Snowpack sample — Loveland Pass, Silver Plume, Colorado, USA (2/11/26, 12:00 PM MST)
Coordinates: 39.663, -105.886
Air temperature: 35 °F
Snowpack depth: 82 cm
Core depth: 10 cm
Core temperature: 17.6 °F
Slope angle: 13°, slope face: 12°
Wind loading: high
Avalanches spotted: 1
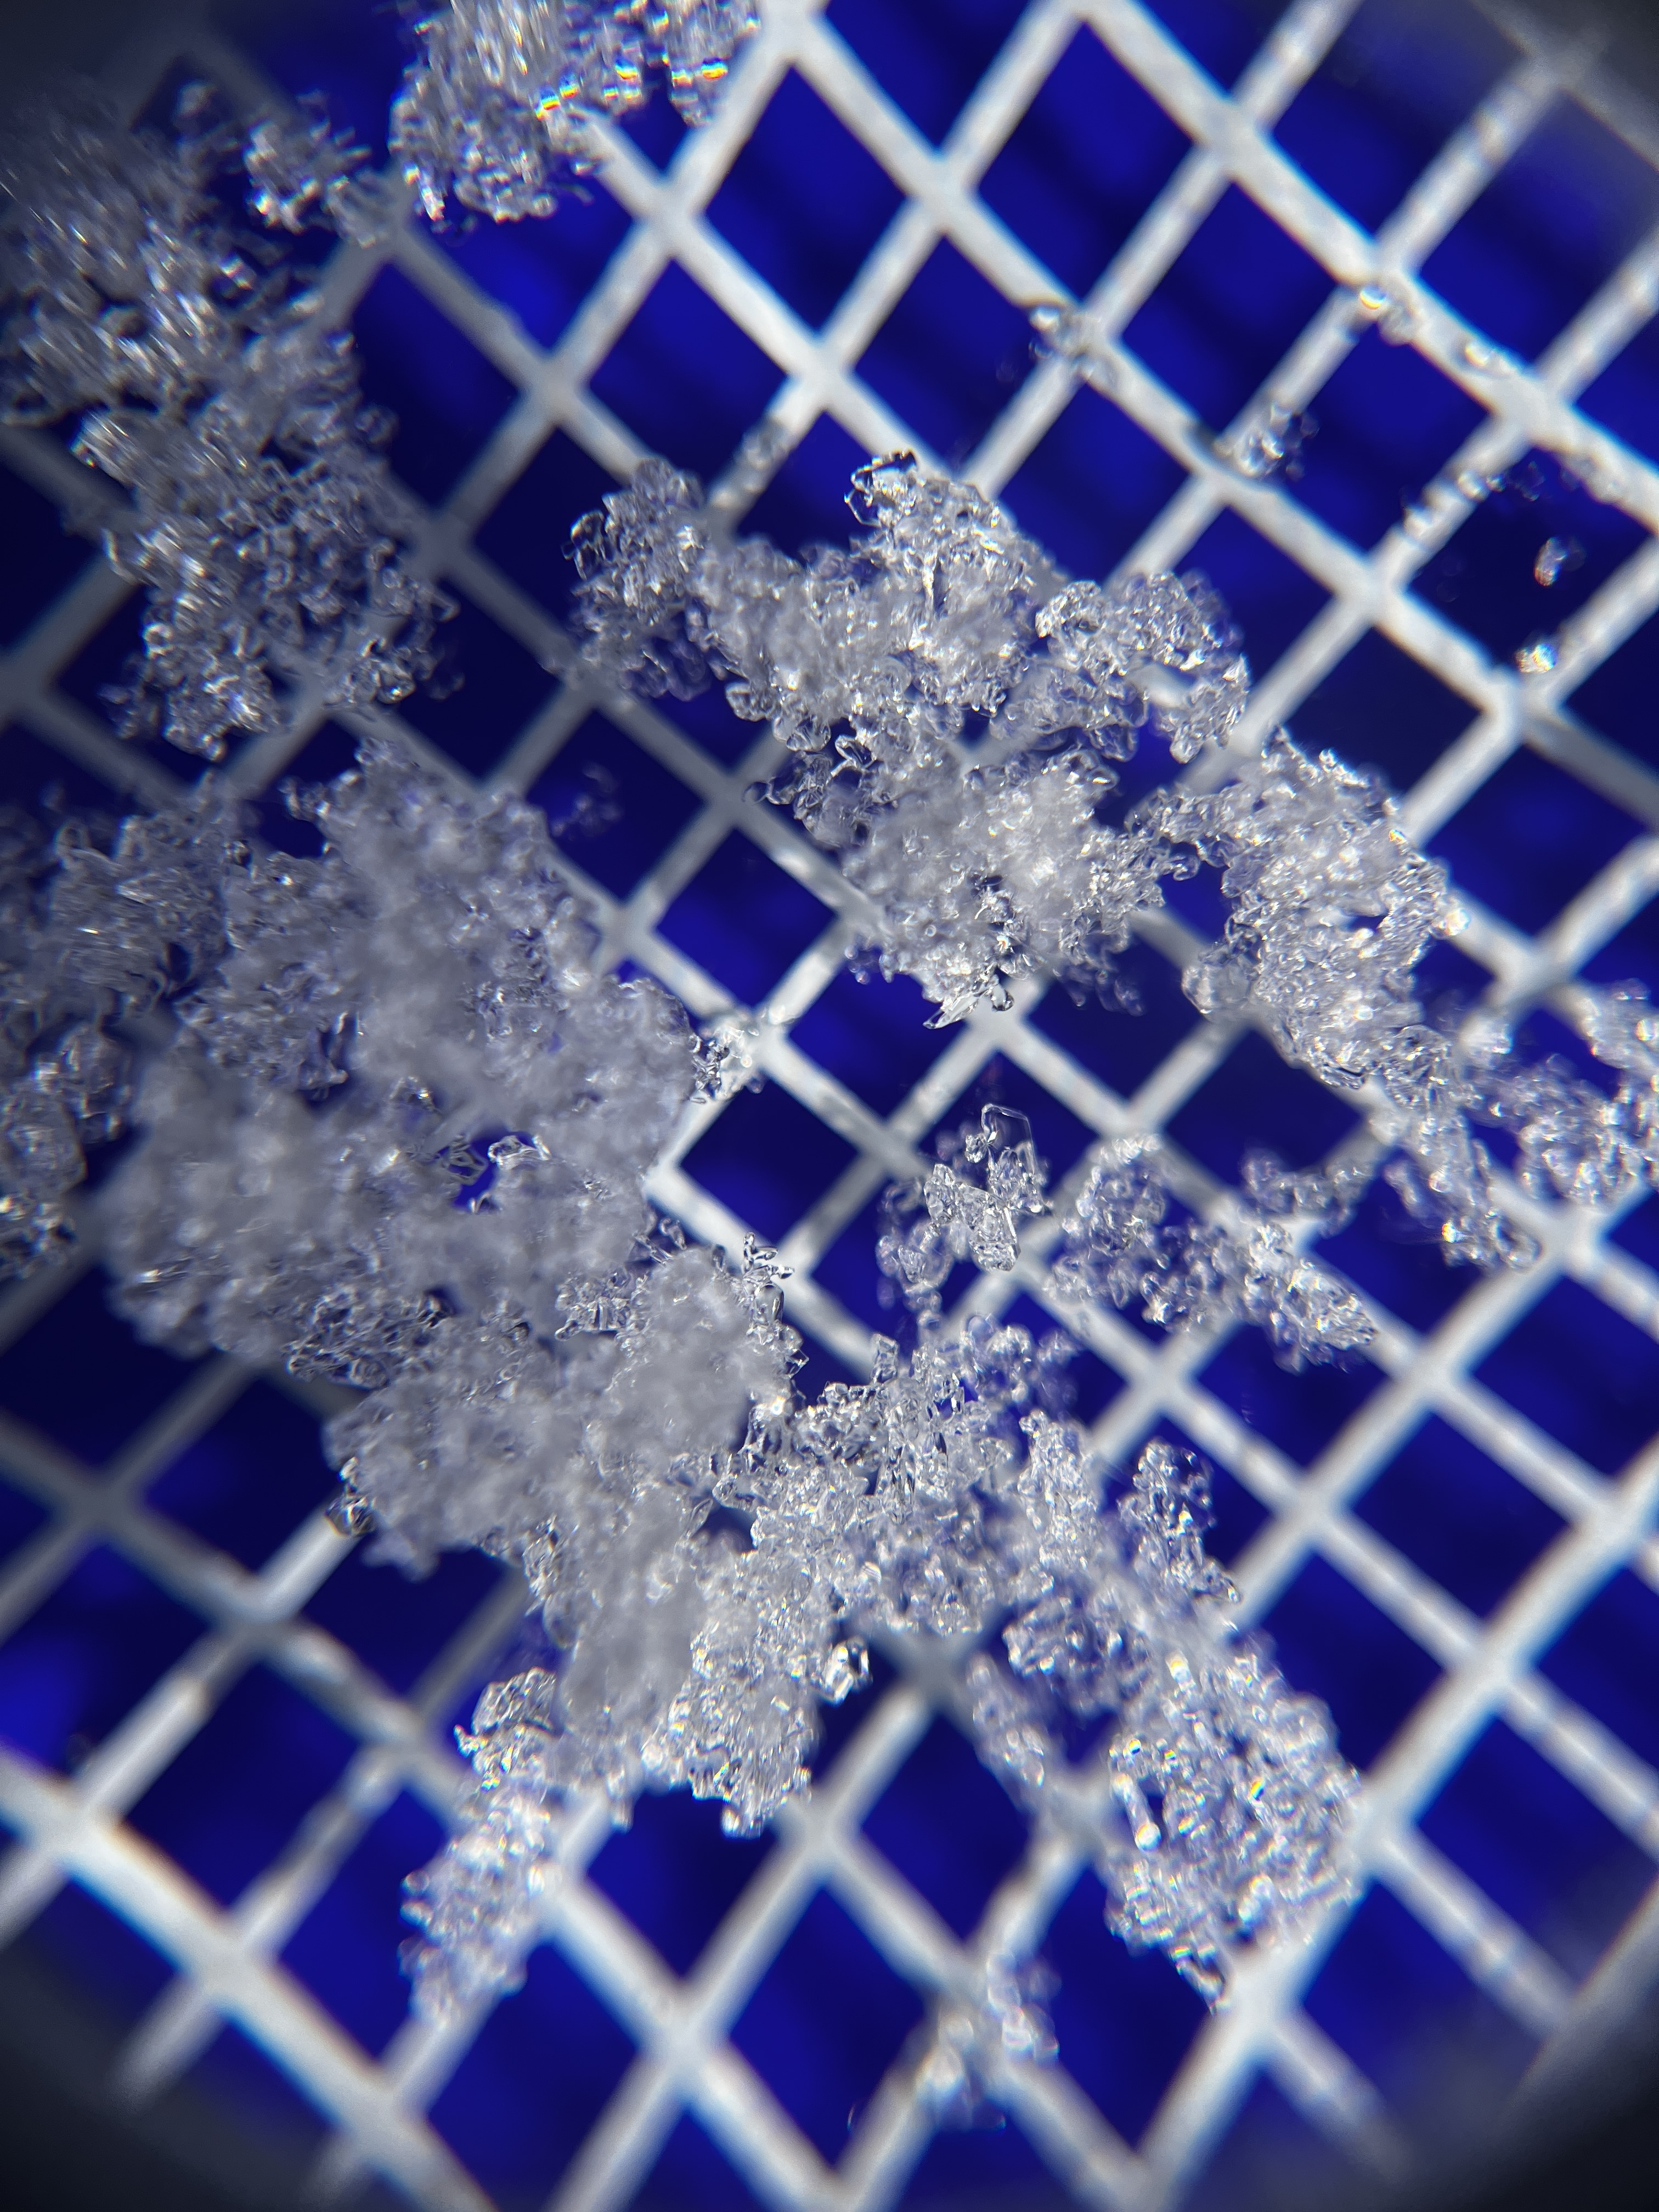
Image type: magnified_profile
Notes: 1 small avalanche spotted on the north side of the bowl, lots of wind loading